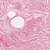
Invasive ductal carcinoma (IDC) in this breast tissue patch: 0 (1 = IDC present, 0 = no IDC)